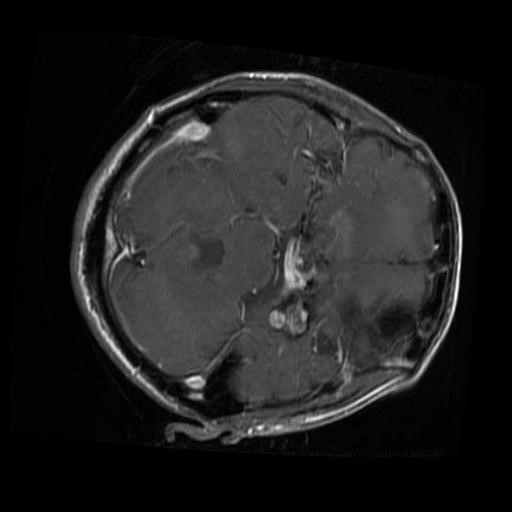
Label: brain_glioma